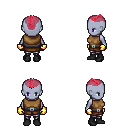
a pixel art fantasy rpg character, female body template, dark elf, purple skin, leather chest armor, metal pants, ruby red short mohawk hairstyle, gold gloves, black shoes, four views (front, back, left, right), 2x2 character sprite sheet, small pixel art, hard edges, no anti-aliasing